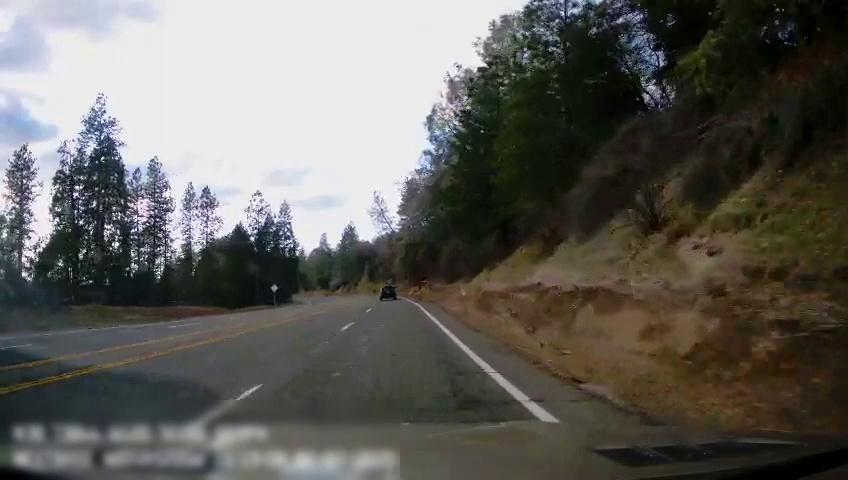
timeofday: Day
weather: Cloudy
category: Drivable Space
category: Vehicles | SUV
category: Lanes | Opposite Lane
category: Lanes | Alternate Lane
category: Lanes | Alternate Lane
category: Lanes | Current Lane
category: Lanes | Current Lane